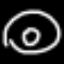
Label: donut